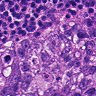
Metastatic tissue present: yes